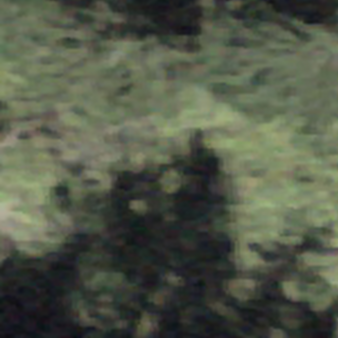
Label: other